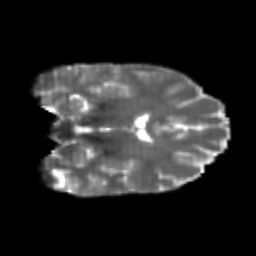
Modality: T2w
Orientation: coronal
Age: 25
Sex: female
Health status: healthy
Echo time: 0.074 s